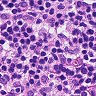
Metastatic tissue present: no